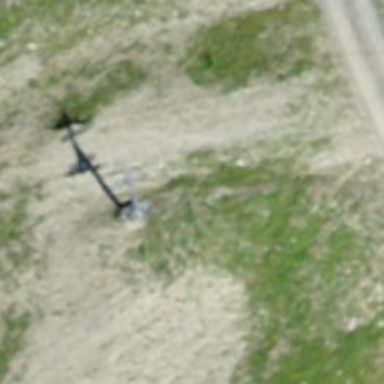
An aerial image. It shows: Pylon for aerialway.